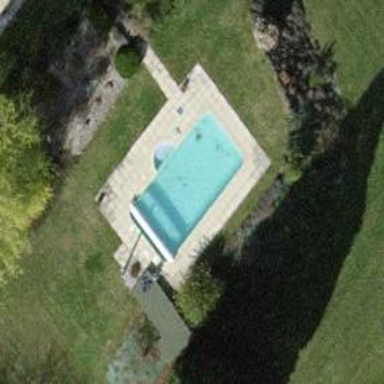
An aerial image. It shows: Swimming pool located in leisure land.